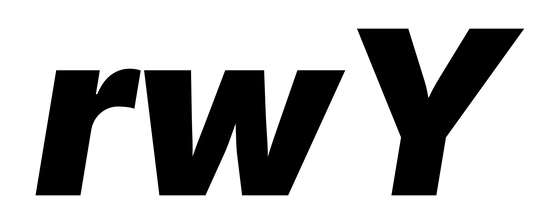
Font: Inter-Italic_Black_Italic